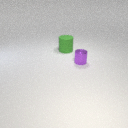
small purple metal cylinder to the right of large green rubber cylinder